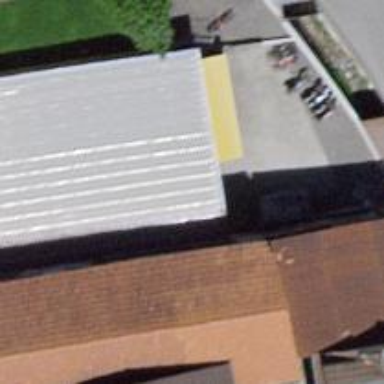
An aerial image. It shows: Bicycle repair station is available.